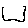
Label: car